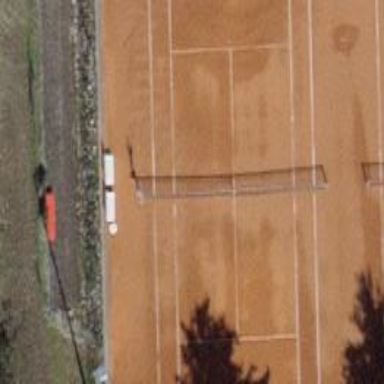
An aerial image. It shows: Tennis court on pitch designated for leisure land.